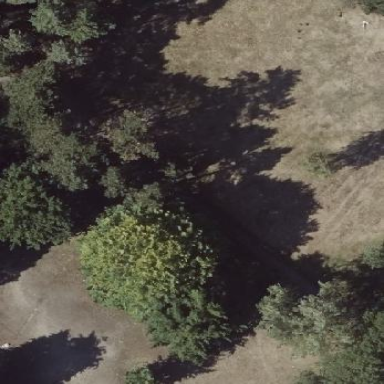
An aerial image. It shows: Mixed woodland with various types of leaves.